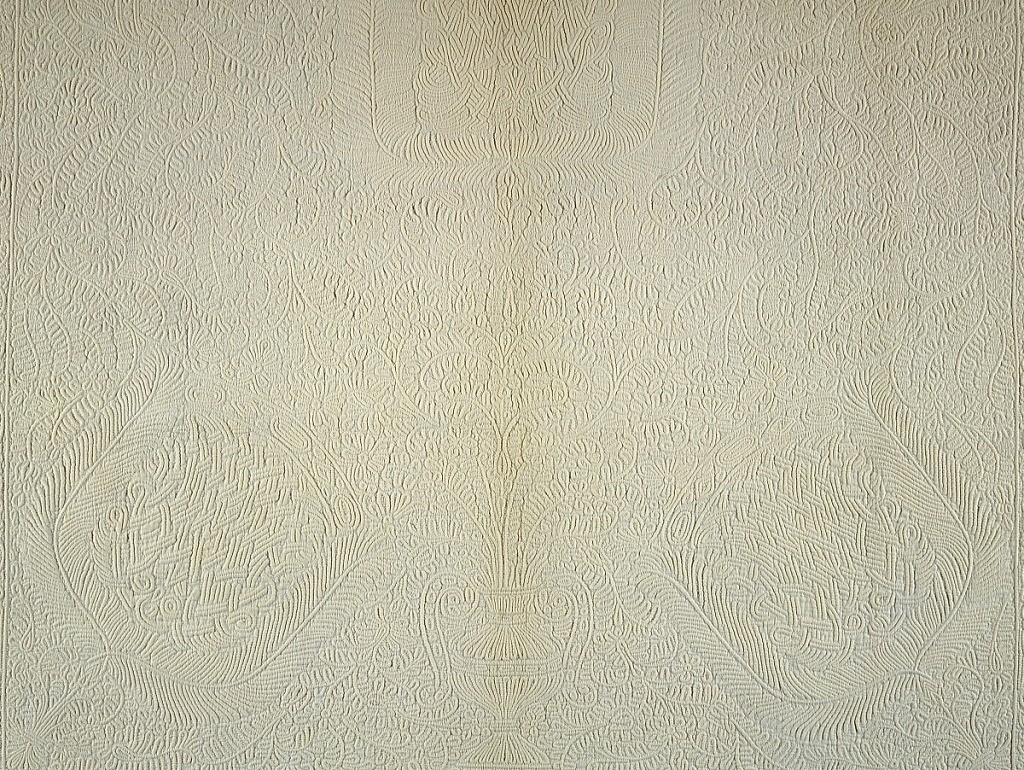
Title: Quilt
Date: early 18th century
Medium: cotton Technique: quilted, corded
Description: Small oblong quilt of white cotton with central design and all-over stylized leaf and vine pattern.